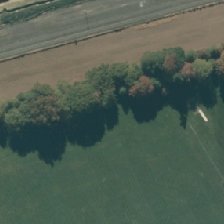
Land cover: urban_parkland